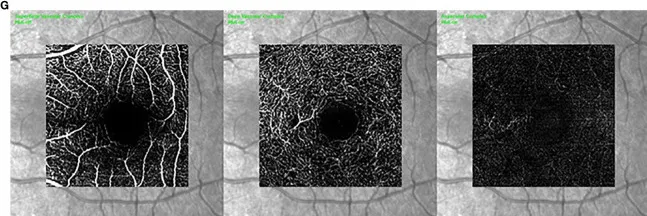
(G) the OCTA image showed the decreased density of SCP and DCP.
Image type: ophthalmic_imaging (oct)